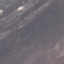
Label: HerbaceousVegetation